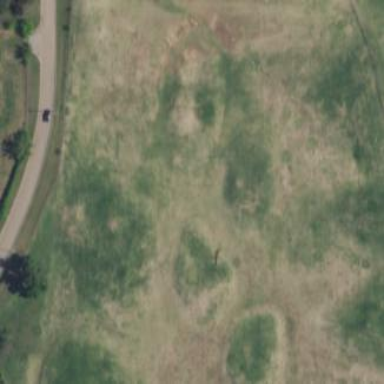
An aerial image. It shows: Practice golf area with grass landuse.